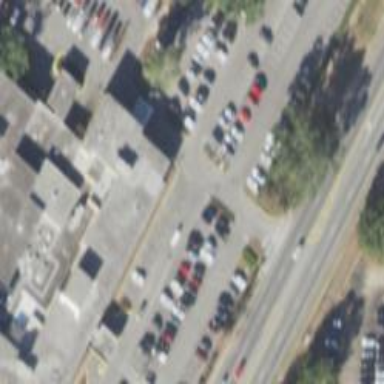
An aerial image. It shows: Parking space is available.